Interaction volume radius: 10 \u00c5
Interaction volume height: 10 \u00c5
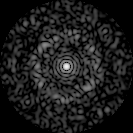
Disorder parameter: 0.8411